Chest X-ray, PA view. Patient: 46 years old, sex M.
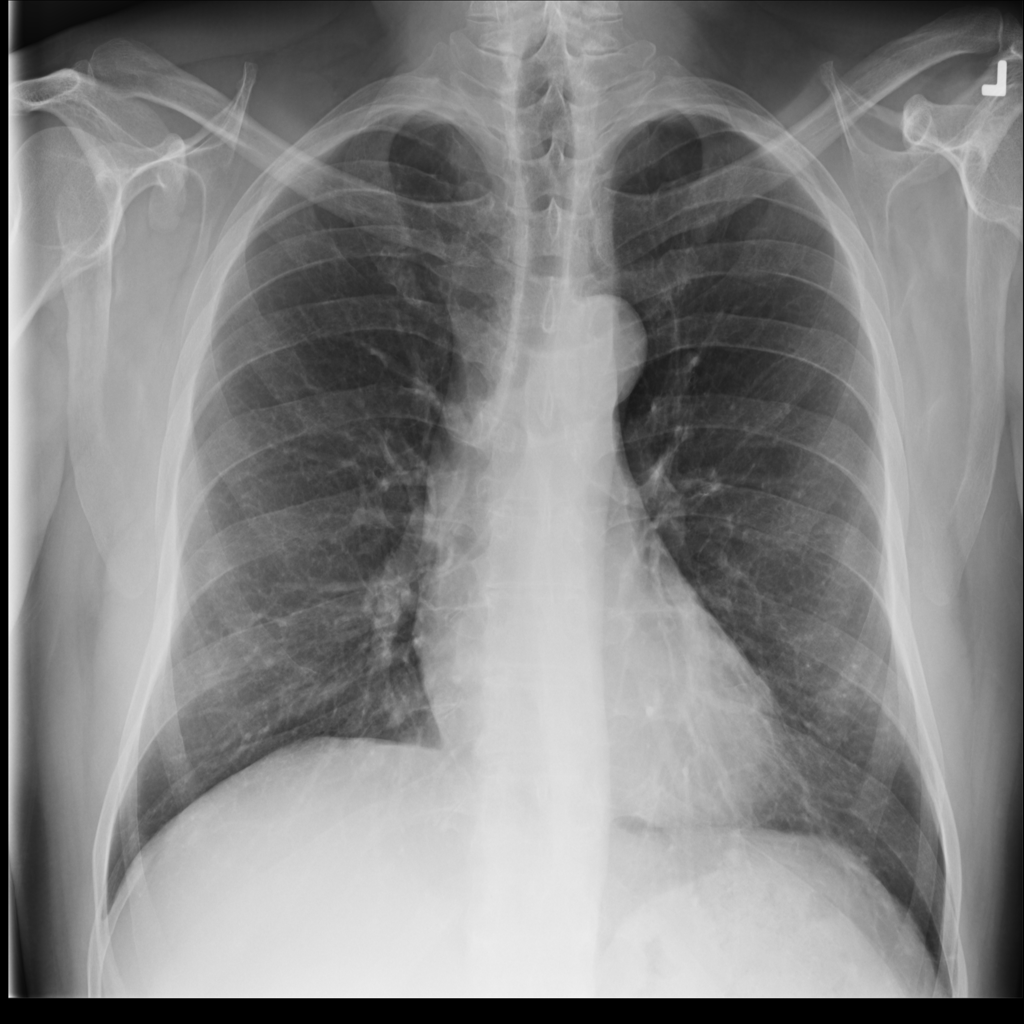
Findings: No Finding